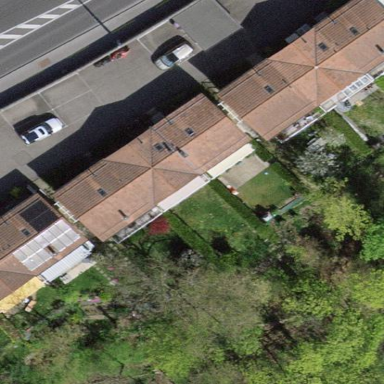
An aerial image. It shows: Garden surrounded by fence.